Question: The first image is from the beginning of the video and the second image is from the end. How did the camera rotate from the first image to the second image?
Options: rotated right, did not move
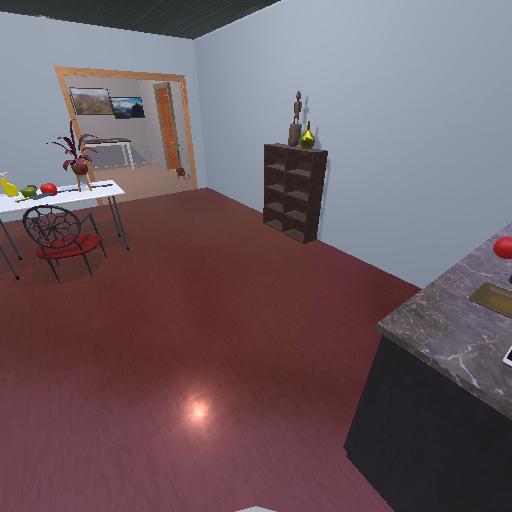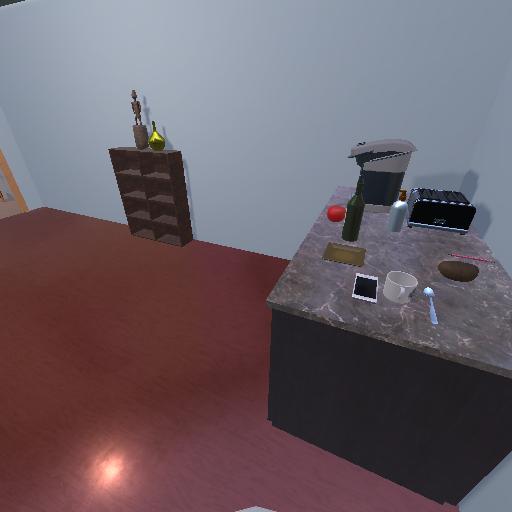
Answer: rotated right